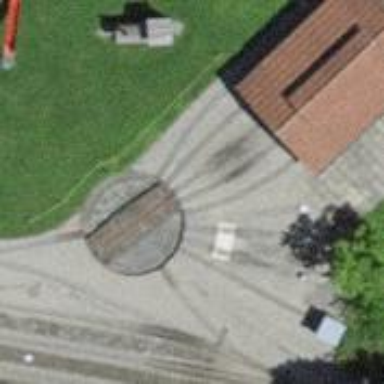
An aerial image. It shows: Miniature railway.